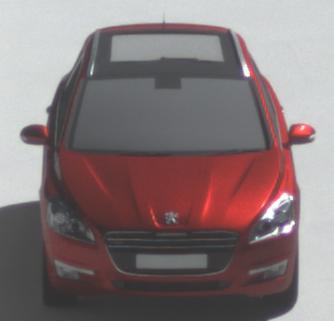
Make: Peugeot
Model: 508 SW 120 VTi
Detailed model: 508 (I) SW
Model produced from: 2011/03
Model produced until: 2014/05
Doors: 5
Color: red
Road condition: dry road
Daytime: midday
Contrast: high contrast